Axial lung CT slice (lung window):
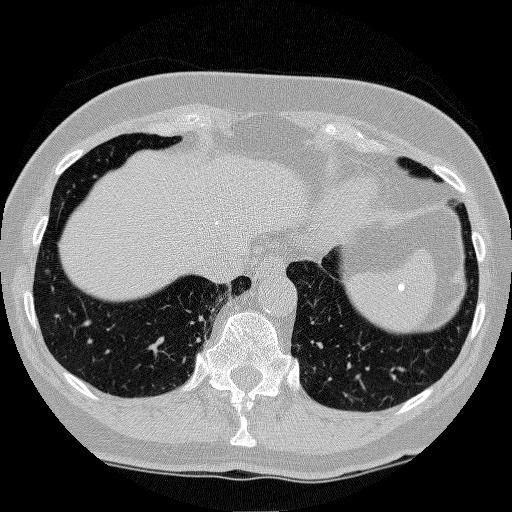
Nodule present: no